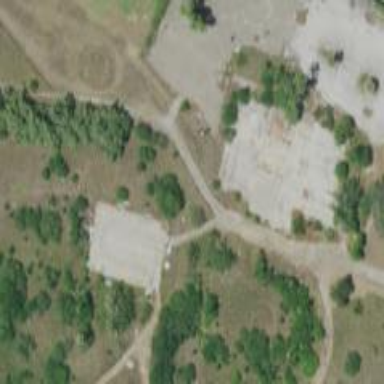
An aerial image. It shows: Ruins of building.